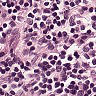
Metastatic tissue present: no